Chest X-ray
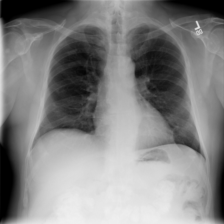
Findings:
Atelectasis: positive
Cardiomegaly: negative
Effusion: negative
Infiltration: negative
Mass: negative
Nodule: negative
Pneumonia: negative
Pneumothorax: negative
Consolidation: negative
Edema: negative
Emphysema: negative
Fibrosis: negative
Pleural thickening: negative
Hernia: negative